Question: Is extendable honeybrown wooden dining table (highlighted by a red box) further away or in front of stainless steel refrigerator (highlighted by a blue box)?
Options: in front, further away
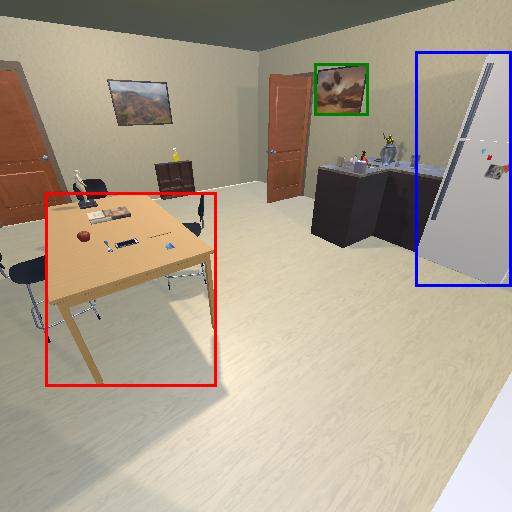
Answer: in front